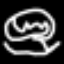
Label: chair